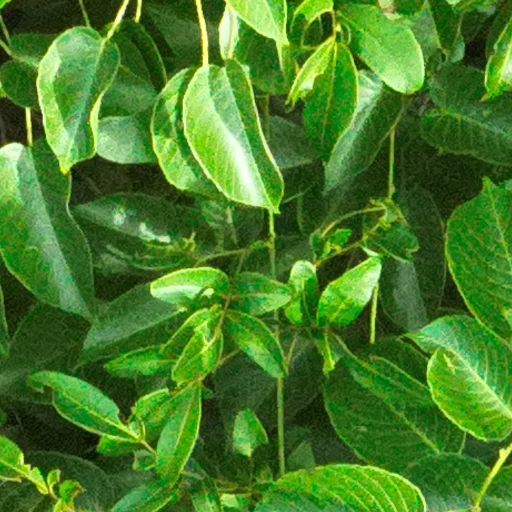
Species: Hura crepitans
GBIF accepted scientific name: Hura crepitans
Crown area (m\u00b2): 443.981